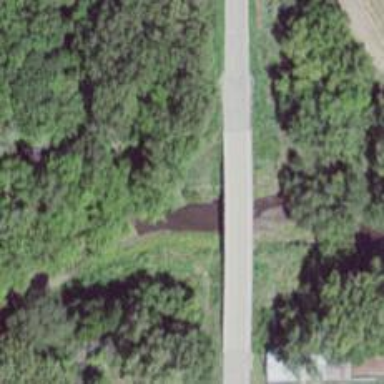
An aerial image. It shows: Asphalt road on secondary bridge.